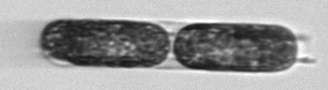
Label: Hemiaulus